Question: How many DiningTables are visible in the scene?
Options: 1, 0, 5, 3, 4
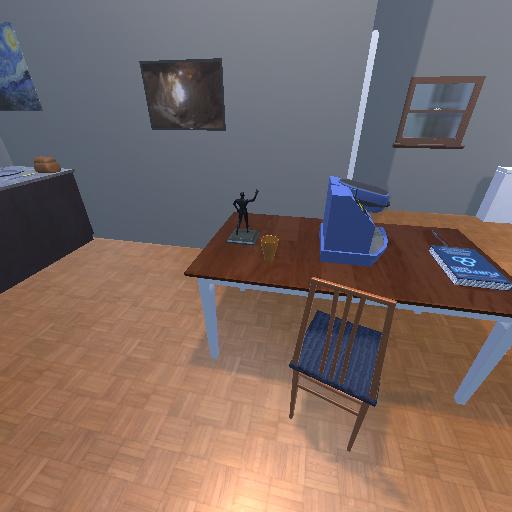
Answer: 1